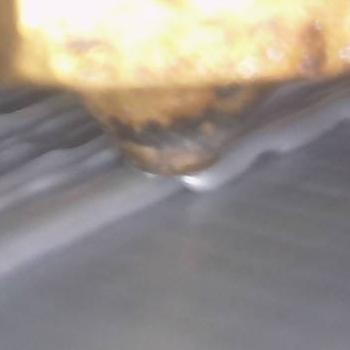
Flow rate: 238%